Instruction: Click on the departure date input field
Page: home
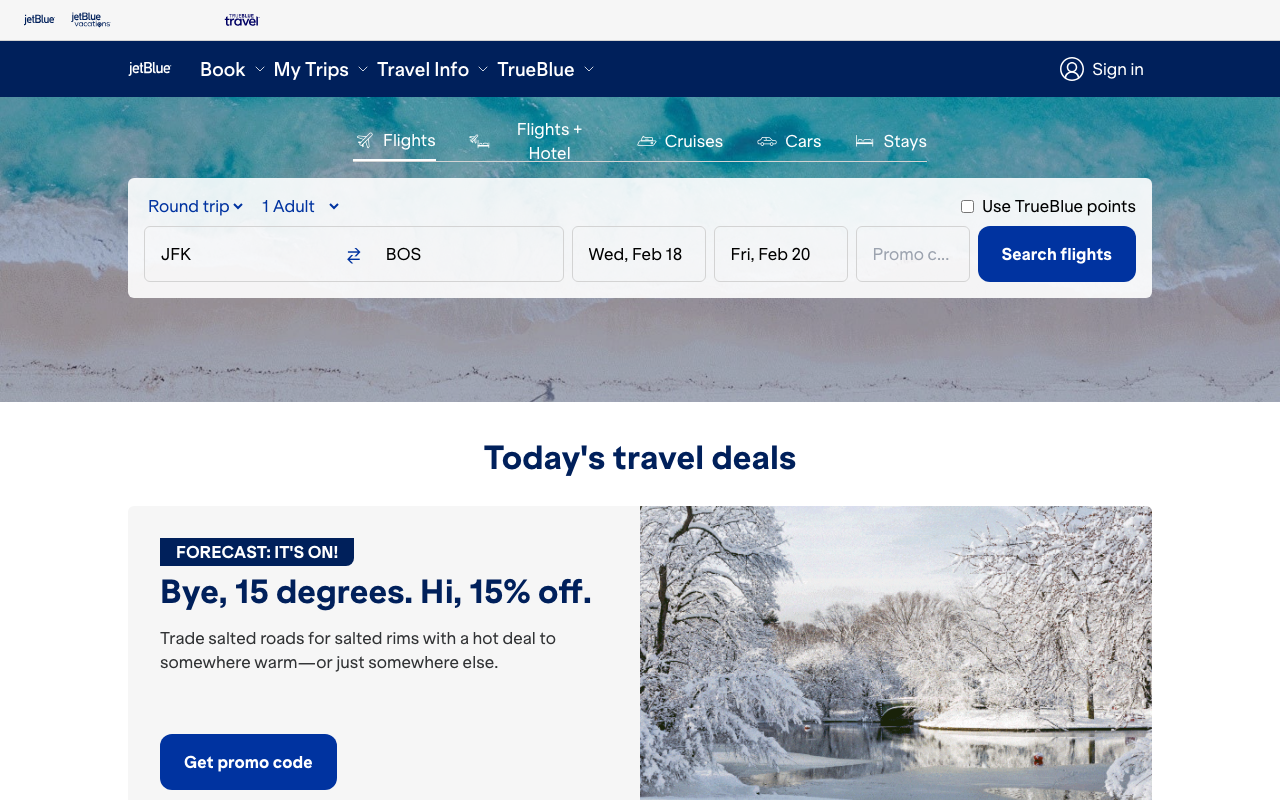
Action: click